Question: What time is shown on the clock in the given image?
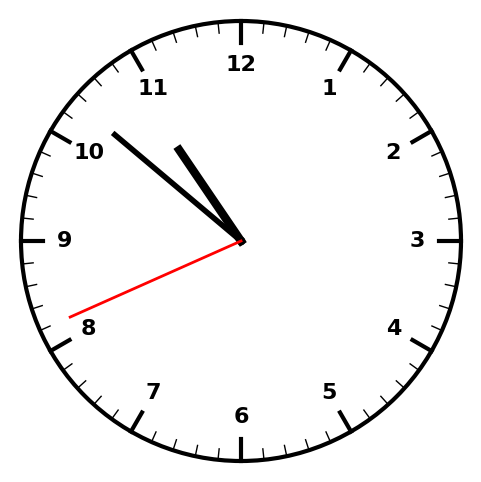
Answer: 10:51:41